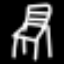
Label: chair